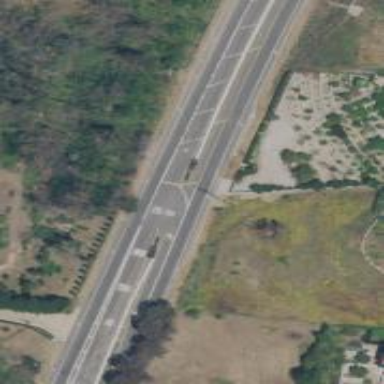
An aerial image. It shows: Primary link highway.